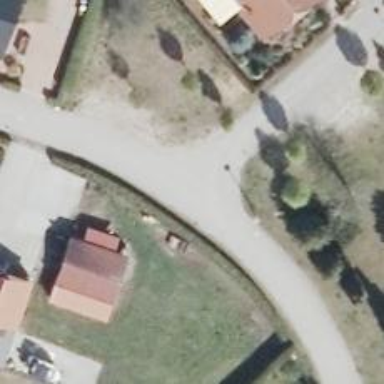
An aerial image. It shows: Residential road with concrete surface.